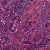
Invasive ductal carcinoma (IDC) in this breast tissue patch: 1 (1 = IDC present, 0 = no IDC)